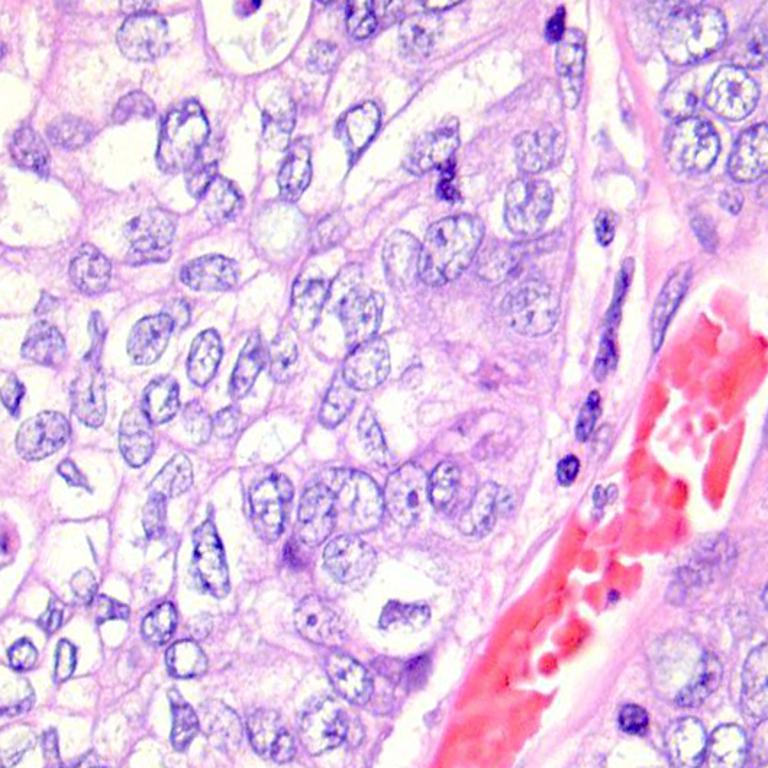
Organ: colon
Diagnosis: adenocarcinomas